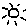
Label: sun